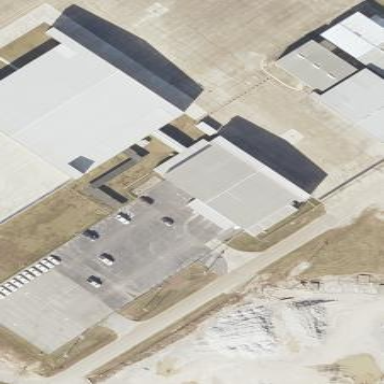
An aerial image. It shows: Hangar located at airport.